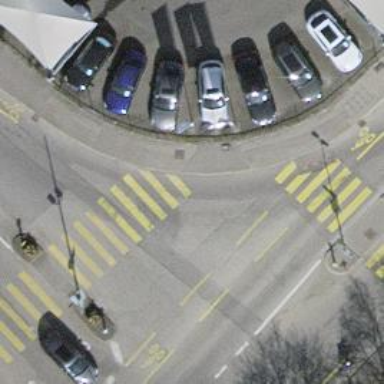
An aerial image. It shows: Asphalt footway with pedestrian crossing equipped with signals.